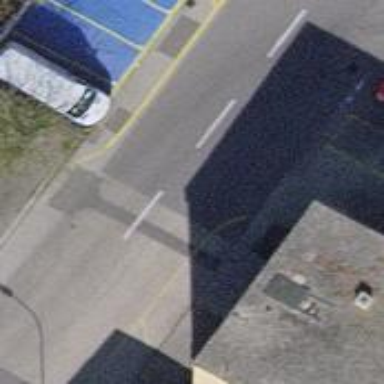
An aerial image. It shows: Unmarked road crossing.